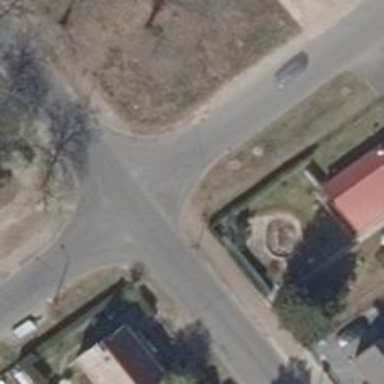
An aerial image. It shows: Unmarked road crossing.